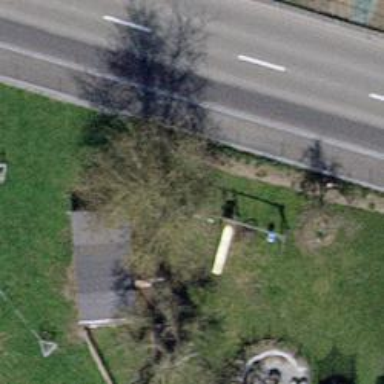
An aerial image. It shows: Bus stop with platform for public transport.